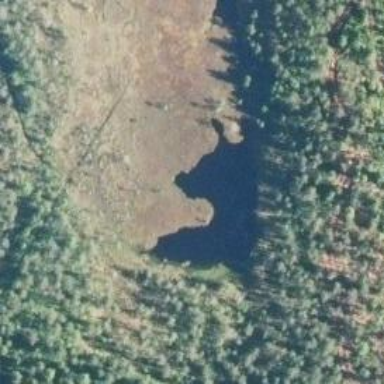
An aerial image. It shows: Serene lake.